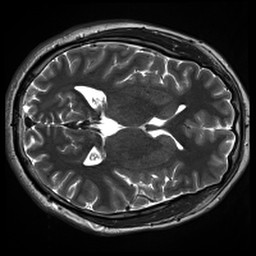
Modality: inplaneT2
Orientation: axial
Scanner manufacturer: siemens
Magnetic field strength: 3 T
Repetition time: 11 s
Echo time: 0.059 s